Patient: sex M, age 64
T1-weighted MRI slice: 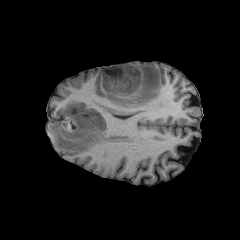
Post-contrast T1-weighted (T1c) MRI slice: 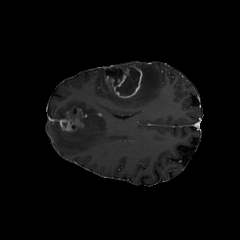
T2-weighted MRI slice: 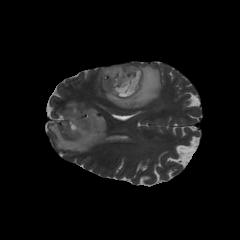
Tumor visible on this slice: yes
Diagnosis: Glioblastoma, IDH-wildtype
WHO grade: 4